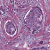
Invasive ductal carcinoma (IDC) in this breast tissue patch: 0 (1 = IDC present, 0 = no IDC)